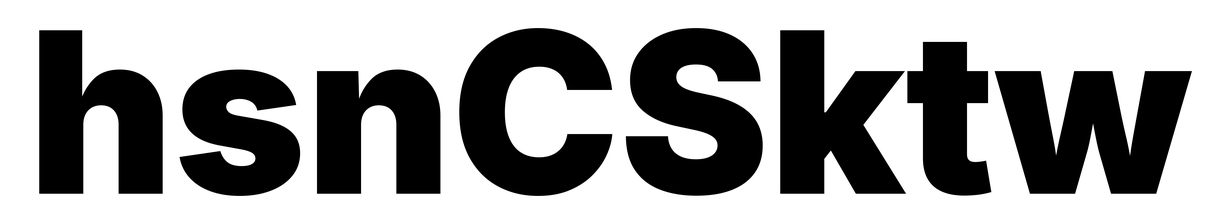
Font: Inter_Black